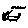
Label: cat